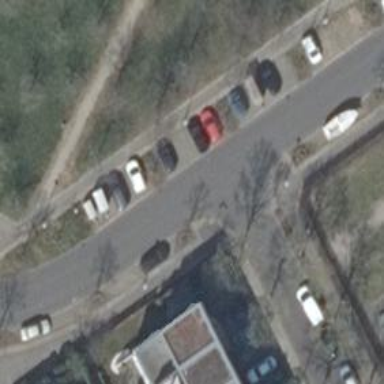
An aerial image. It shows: Unmarked crossing on the road.